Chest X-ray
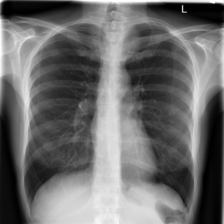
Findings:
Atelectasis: negative
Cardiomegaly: negative
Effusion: negative
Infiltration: negative
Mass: negative
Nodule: negative
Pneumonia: negative
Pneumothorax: negative
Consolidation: negative
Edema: negative
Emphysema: negative
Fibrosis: negative
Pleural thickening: negative
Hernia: negative